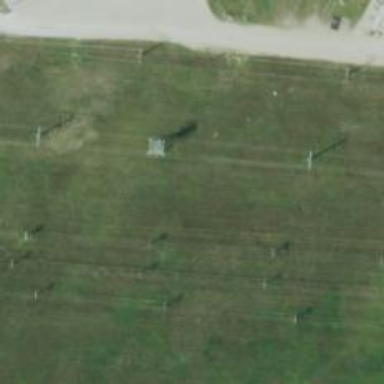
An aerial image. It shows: Lattice structure tower.